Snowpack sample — Rabbit Ears Pass, Jackson County, Colorado, USA (12/17/25, 1:08 PM MST)
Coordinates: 40.387, -106.625
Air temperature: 34 °F
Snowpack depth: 46 cm
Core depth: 20 cm
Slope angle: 6°, slope face: 165°
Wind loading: medium
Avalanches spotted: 0
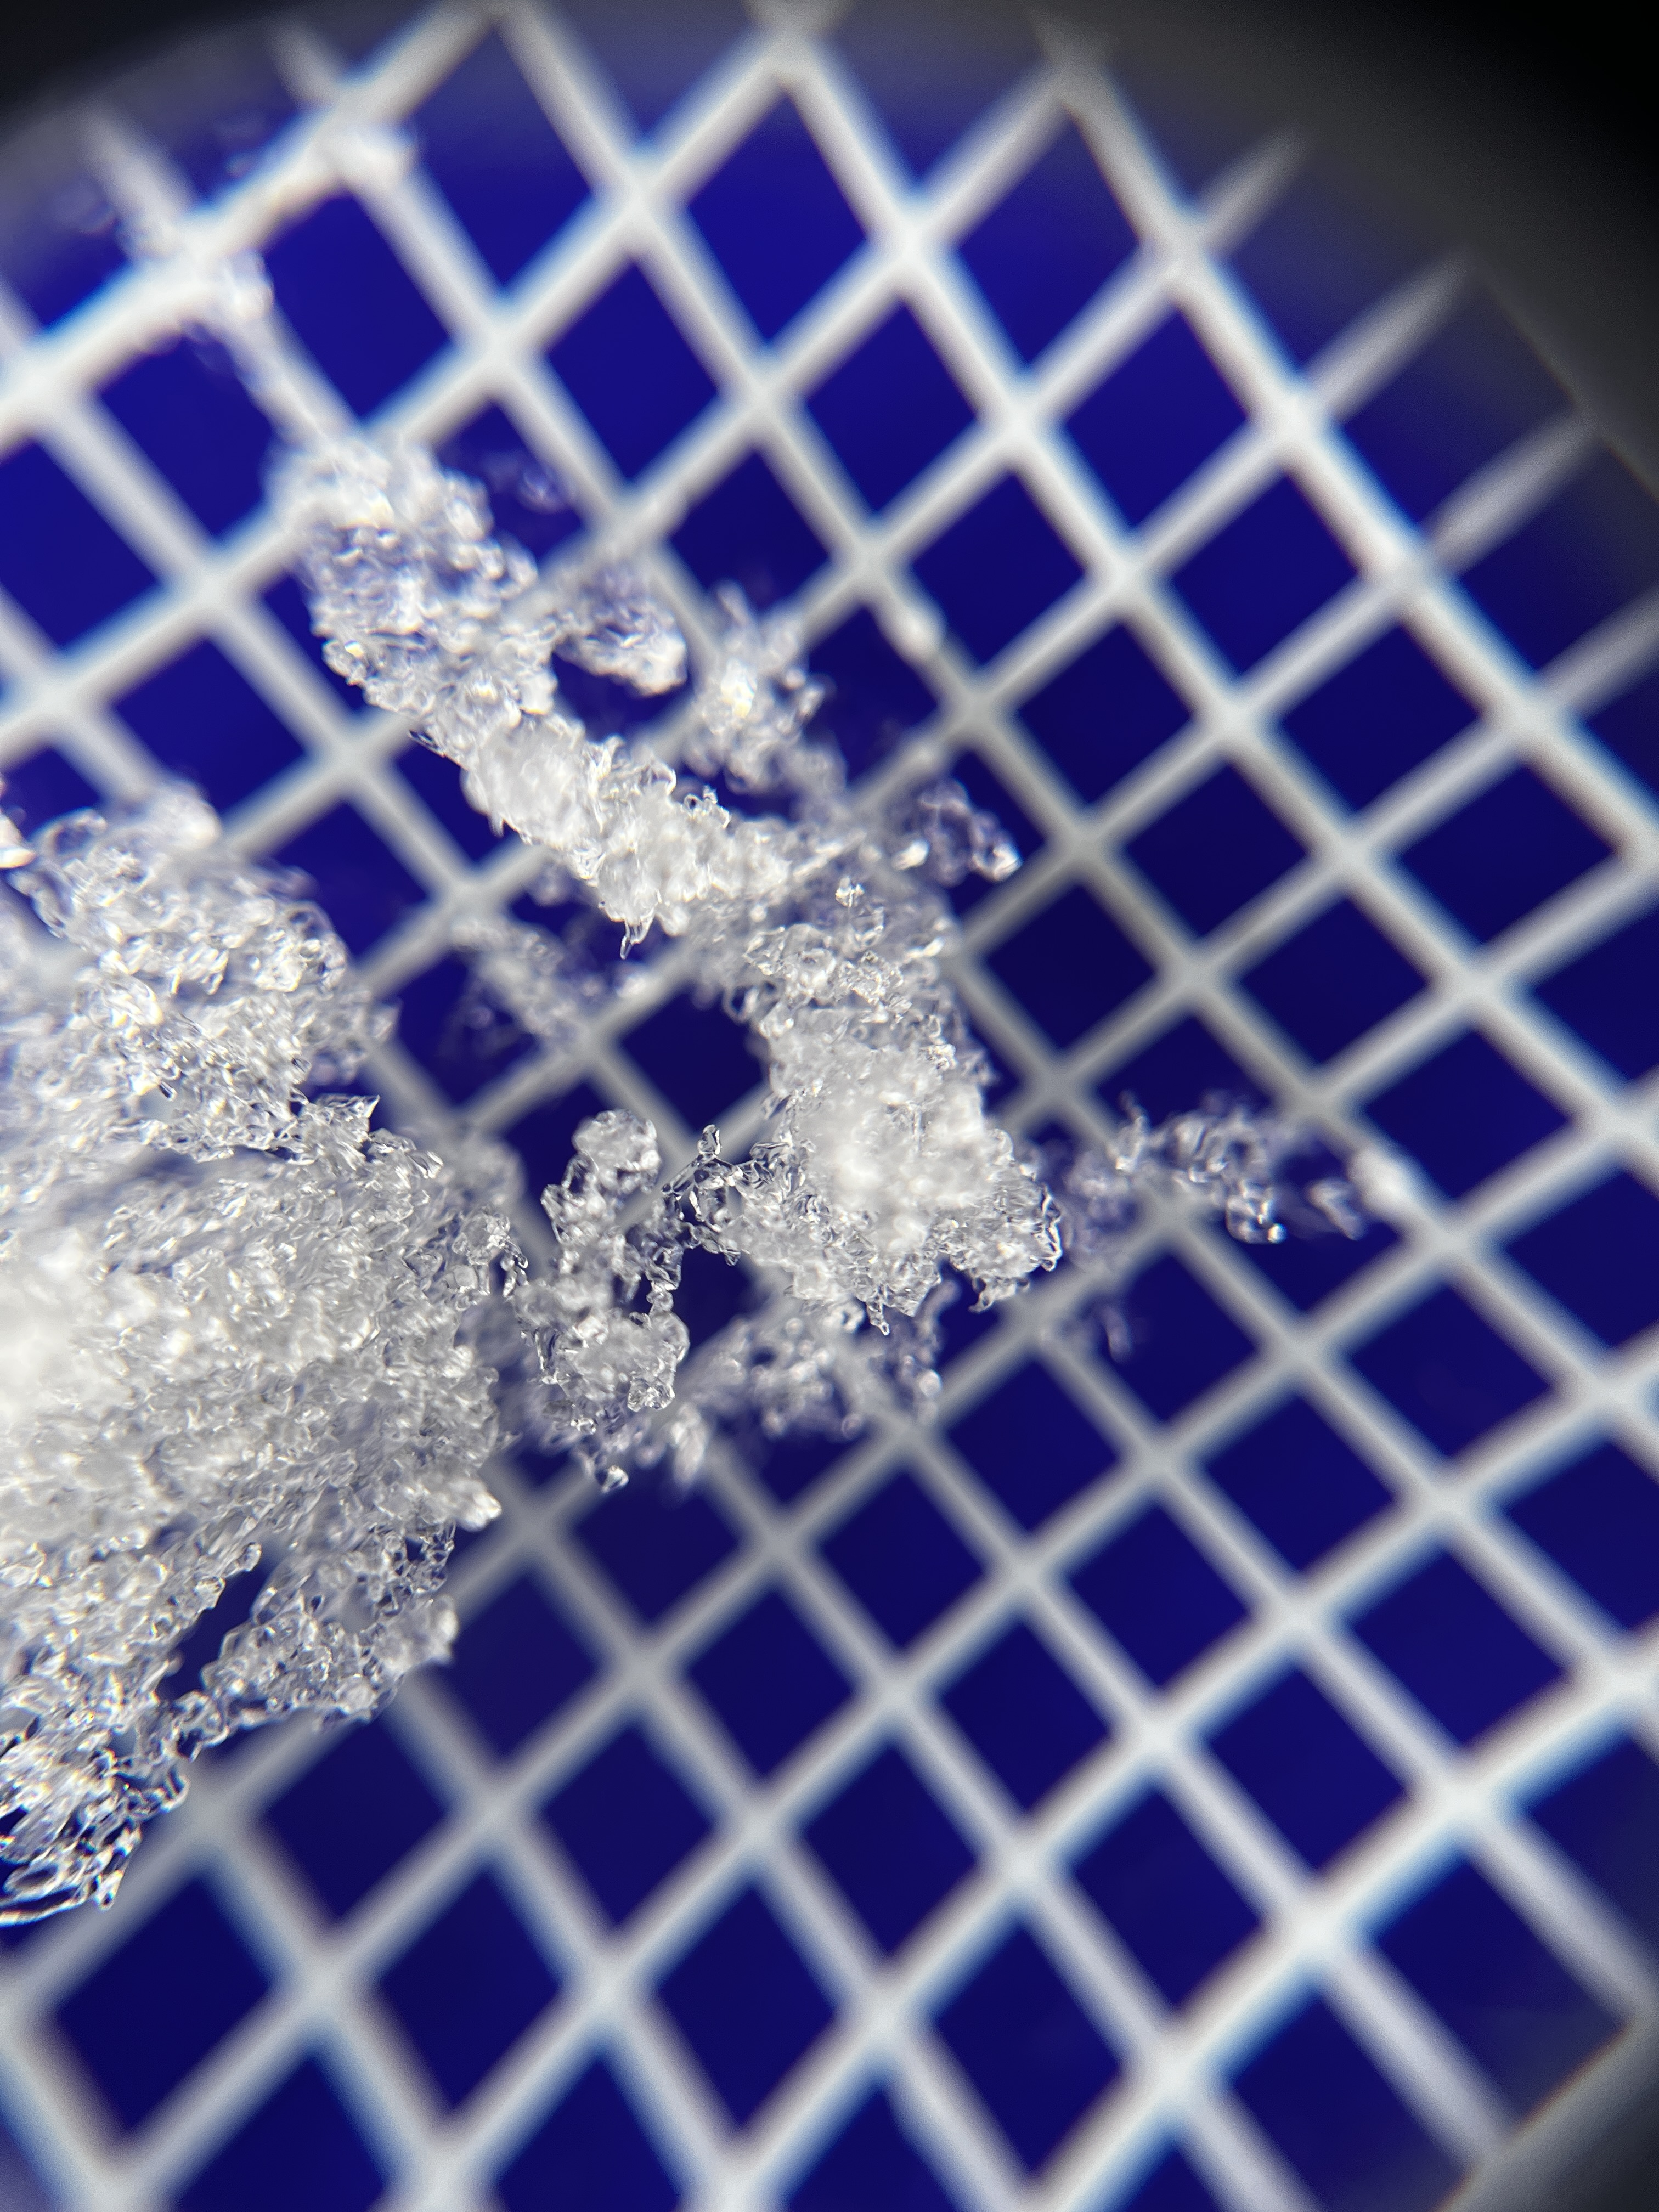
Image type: magnified_profile
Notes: No avalanches spotted nearby, although collected in a meadowy area with minimal risk on this face of the pass.